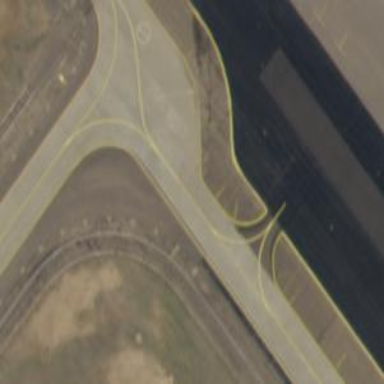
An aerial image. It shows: Image of taxiway at airport.